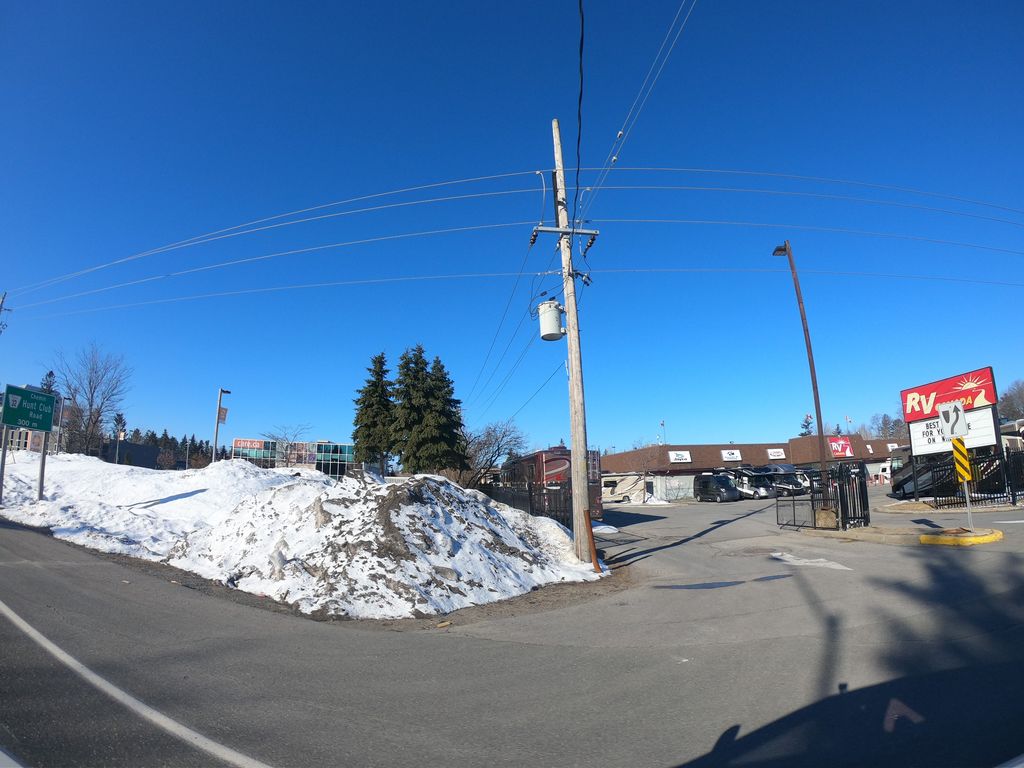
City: ottawa-gatineau